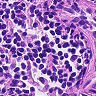
Metastatic tissue present: no